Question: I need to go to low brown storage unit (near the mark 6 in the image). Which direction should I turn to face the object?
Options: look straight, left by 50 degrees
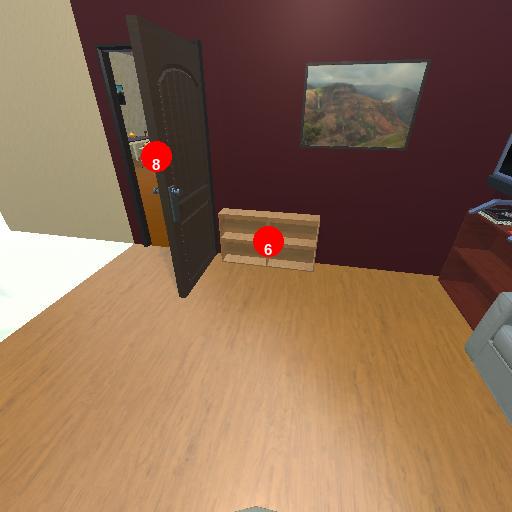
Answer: look straight